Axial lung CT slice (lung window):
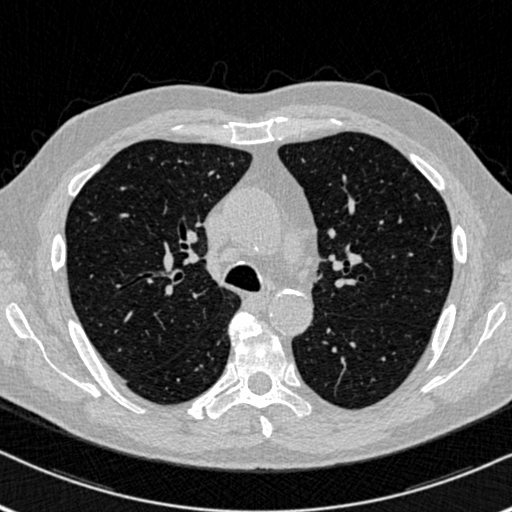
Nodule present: no